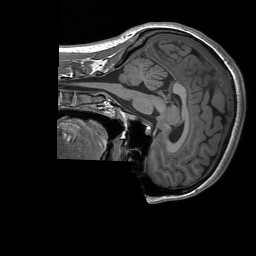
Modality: T1w
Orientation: sagittal
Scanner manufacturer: siemens
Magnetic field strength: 3 T
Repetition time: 1.76 s
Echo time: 0.0022 s